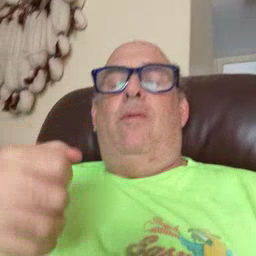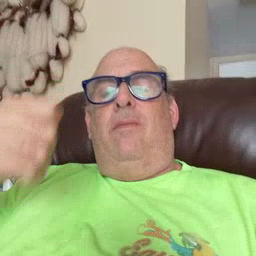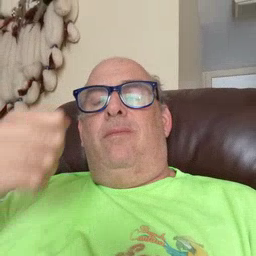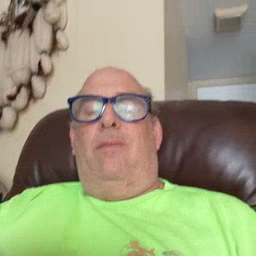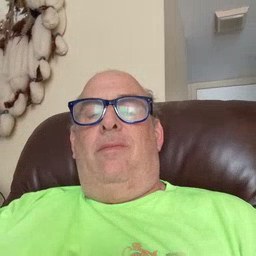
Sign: car